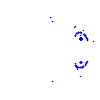
Particle: proton